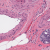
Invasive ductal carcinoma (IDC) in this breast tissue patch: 0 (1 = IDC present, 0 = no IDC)